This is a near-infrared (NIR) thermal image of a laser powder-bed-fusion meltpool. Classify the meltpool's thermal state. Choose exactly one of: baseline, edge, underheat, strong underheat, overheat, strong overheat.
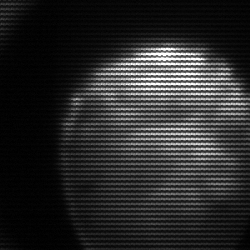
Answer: edge